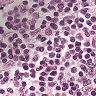
Metastatic tissue present: no